Question: Using '@RenderSection("SectionName", false)', why do I need to explicitly set the 2nd parameter to 'false' when the Intellisense already states that the default is false?

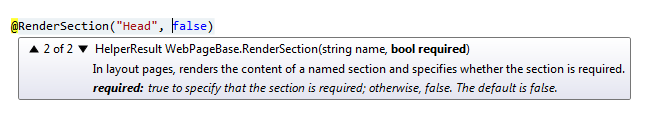
Answer: The RTM signature of the <URL> method is:
'''
public HelperResult RenderSection(string name, bool required)
'''
There also exists an override that looks like this:
'''
public HelperResult RenderSection(string name) {
return RenderSection(name, required: true);
}
'''
Note that this method no longer uses default parameters, instead opting for explicit overrides.
The signature of this method changed twice during the development of MVC 3 which explains why you might be seeing confusing examples.
: It appears that the MVC 3 RTM documentation is incorrect and erroneously references a default value of the 'required' parameter.